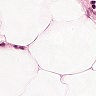
Metastatic tissue present: no